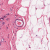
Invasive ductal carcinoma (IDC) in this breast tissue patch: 0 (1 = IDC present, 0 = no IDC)